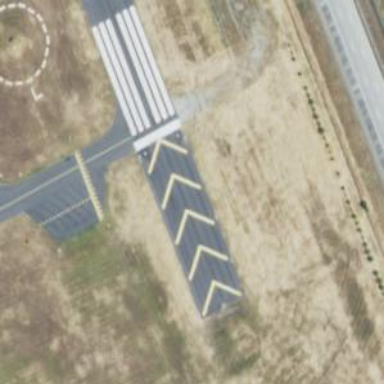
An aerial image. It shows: Asphalt runway at the airport.